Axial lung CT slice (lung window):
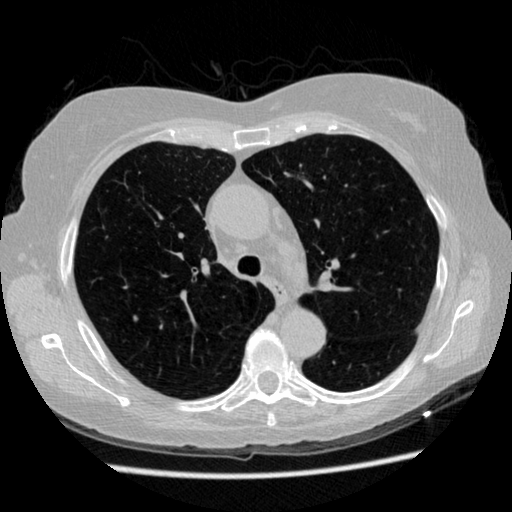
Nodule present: no